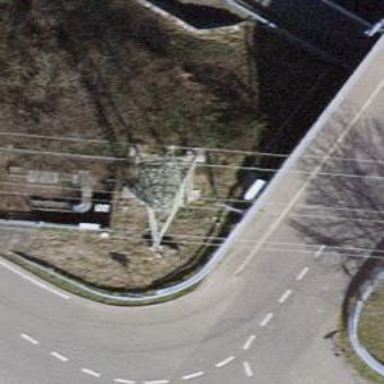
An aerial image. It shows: Lattice structure tower used for power distribution.